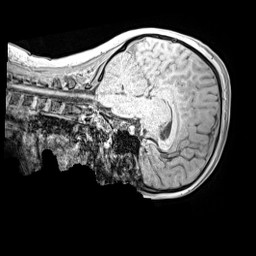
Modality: MP2RAGE
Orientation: sagittal
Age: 12
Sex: female
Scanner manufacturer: siemens
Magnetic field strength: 3 T
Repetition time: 4 s
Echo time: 0.00299 s